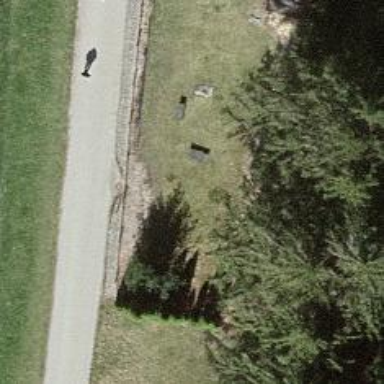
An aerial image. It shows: Picnic table located in leisure land area.